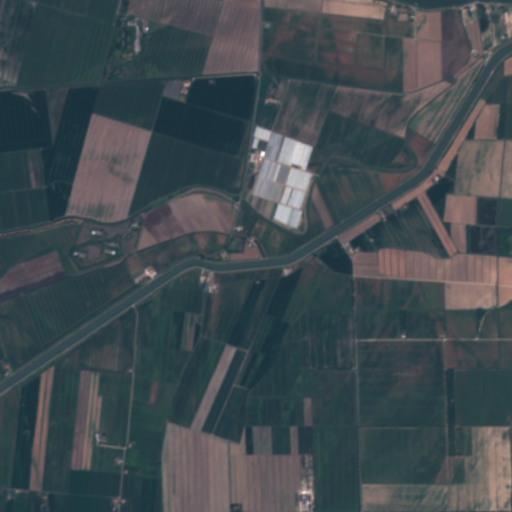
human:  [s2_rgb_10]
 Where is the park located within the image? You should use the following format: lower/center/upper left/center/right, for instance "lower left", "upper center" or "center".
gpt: The park is located in the upper left of the image.
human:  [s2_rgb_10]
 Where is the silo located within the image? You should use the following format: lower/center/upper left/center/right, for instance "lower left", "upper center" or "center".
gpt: The silo is located in the center left of the image.
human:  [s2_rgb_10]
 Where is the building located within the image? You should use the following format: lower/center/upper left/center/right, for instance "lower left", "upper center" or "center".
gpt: There is no building in the image.